Question: I have created this schema for user registration:
'''
let userSchema = new mongoose.Schema({
lname: String,
fname: String,
username: String,
email: String,
password: String,
registrationDate: {
type: Date,
default: Date.now()
},
referedBy: {
type: String,
default: ''
},
referalEnd: {
type: Date,
default: Date.now() + 5*365*24*60*60*1000
},
userRefererId: {
type: String,
default: uniqid()
}
});
'''
As you can see, there is a 'Date.now' function and 'uniqid' function in the schema.
Those functions can be used approximately once every 5 minutes,
because if I create two users a few seconds apart, it generates the same uniqid and shows the same date.

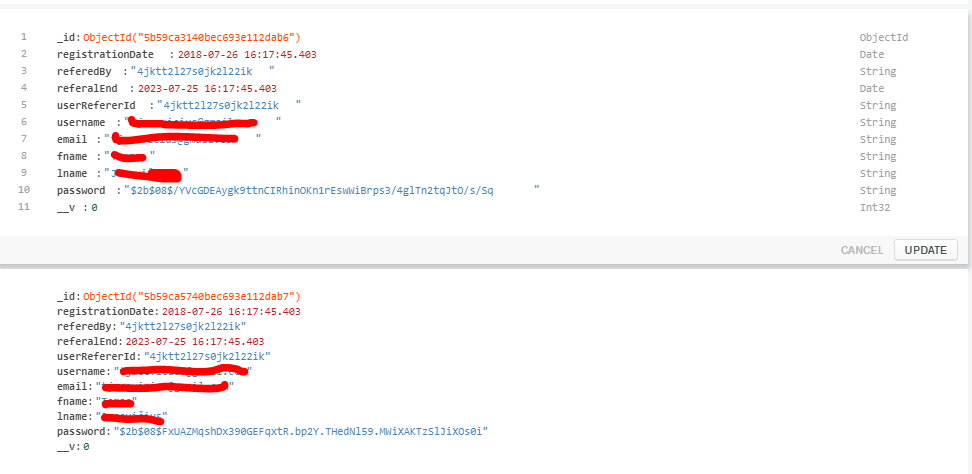
Answer: I've run into this before, the schema is generated at deployment / start time and not regenerated on each new creation hence why the time is always the same. Its better to generate the date / time outside the 'new Model().save()' call.